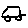
Label: car